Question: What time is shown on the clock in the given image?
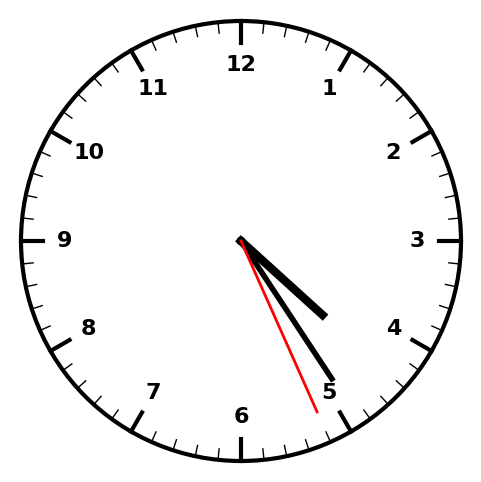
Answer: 04:24:26